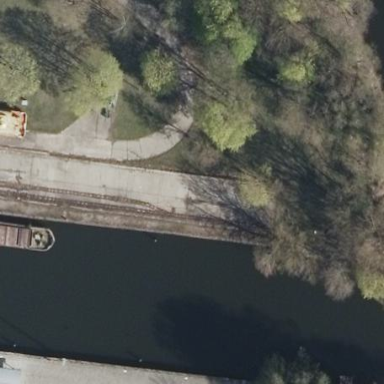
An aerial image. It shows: Dock by the waterway.